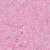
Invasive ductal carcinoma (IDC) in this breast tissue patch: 0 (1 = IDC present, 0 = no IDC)